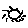
Label: sun